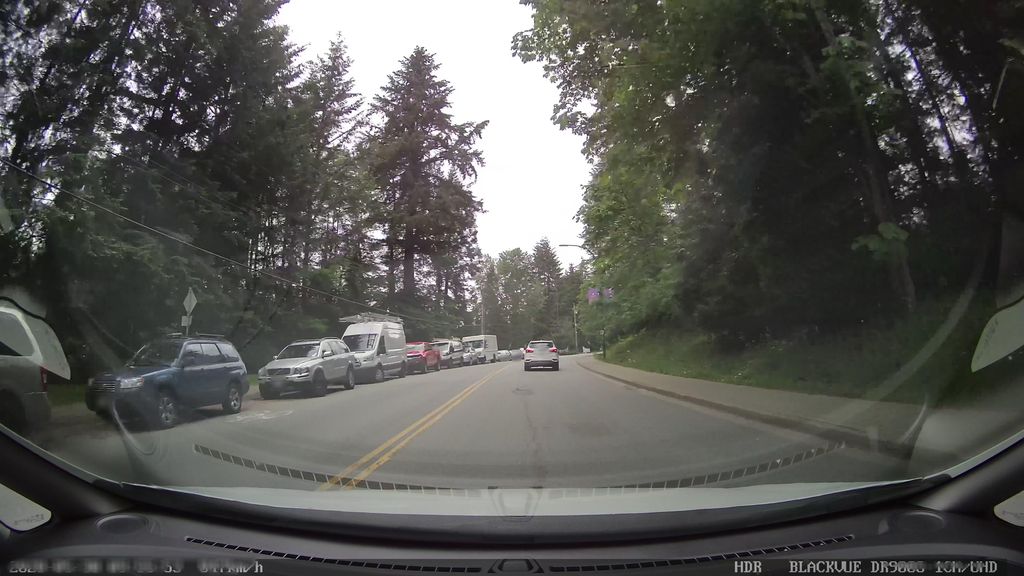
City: vancouver